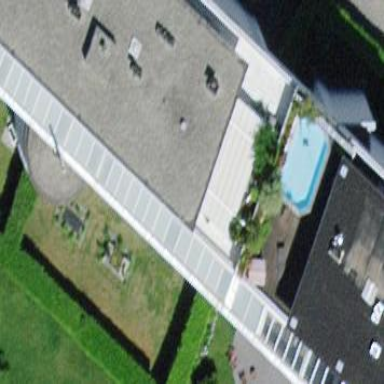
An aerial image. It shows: Building with flat roof.